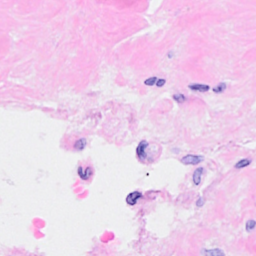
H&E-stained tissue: Breast